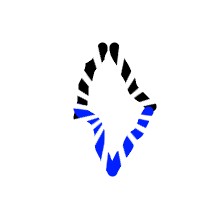
Shape: rhombus